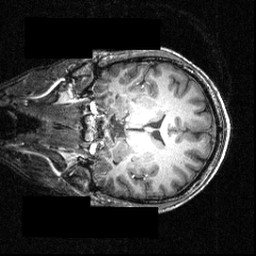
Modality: T1w
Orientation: coronal
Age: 24
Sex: male
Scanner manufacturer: siemens
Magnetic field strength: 3.951 T
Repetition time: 1.5 s
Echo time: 0.00335 s